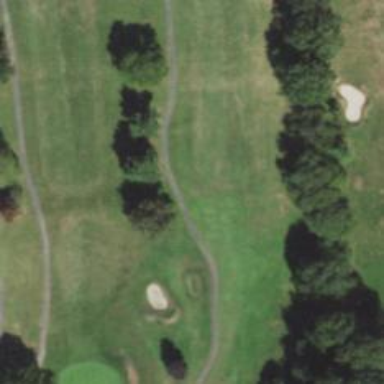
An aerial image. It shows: Golf hole.